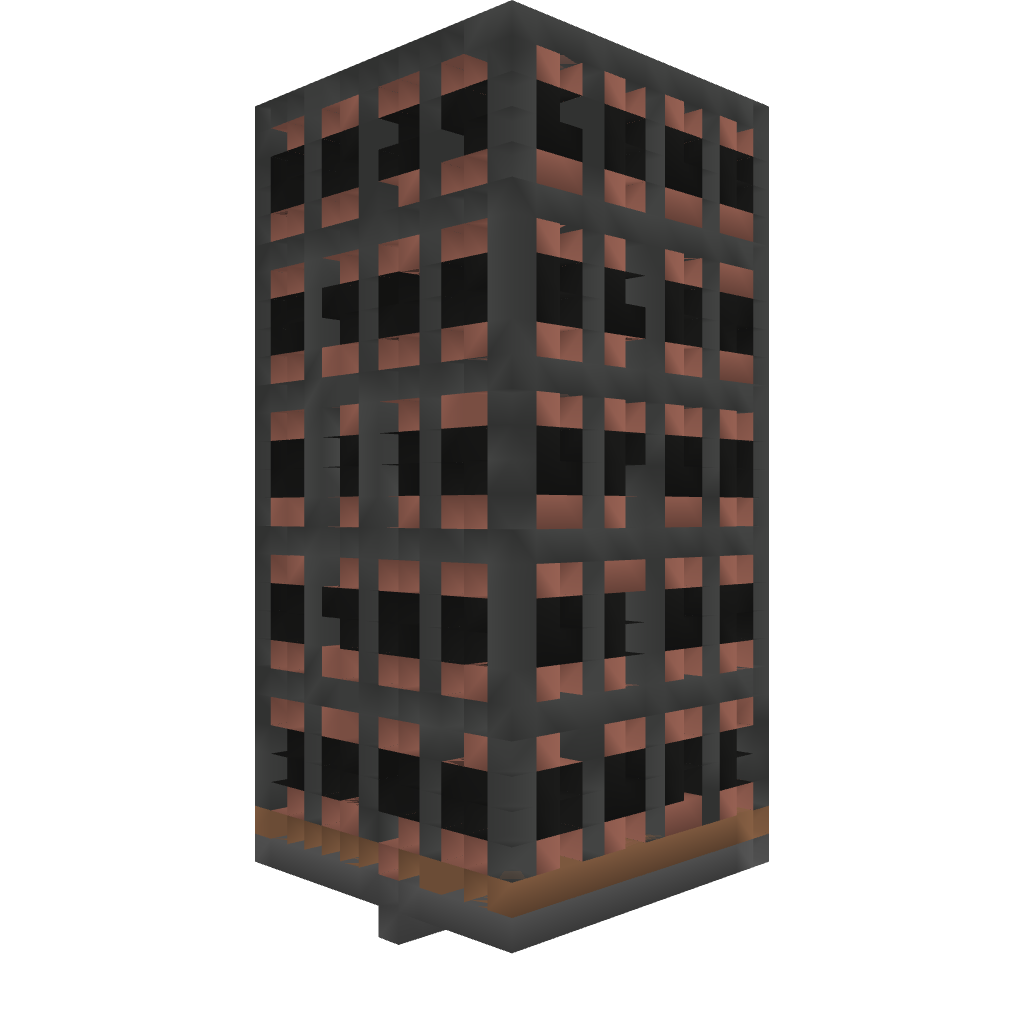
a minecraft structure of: House 5